Interaction volume radius: 5 \u00c5
Interaction volume height: 10 \u00c5
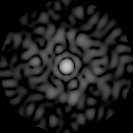
Disorder parameter: 0.7801